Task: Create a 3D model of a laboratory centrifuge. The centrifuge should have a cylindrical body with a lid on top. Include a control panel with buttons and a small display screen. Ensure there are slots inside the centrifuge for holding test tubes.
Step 603:
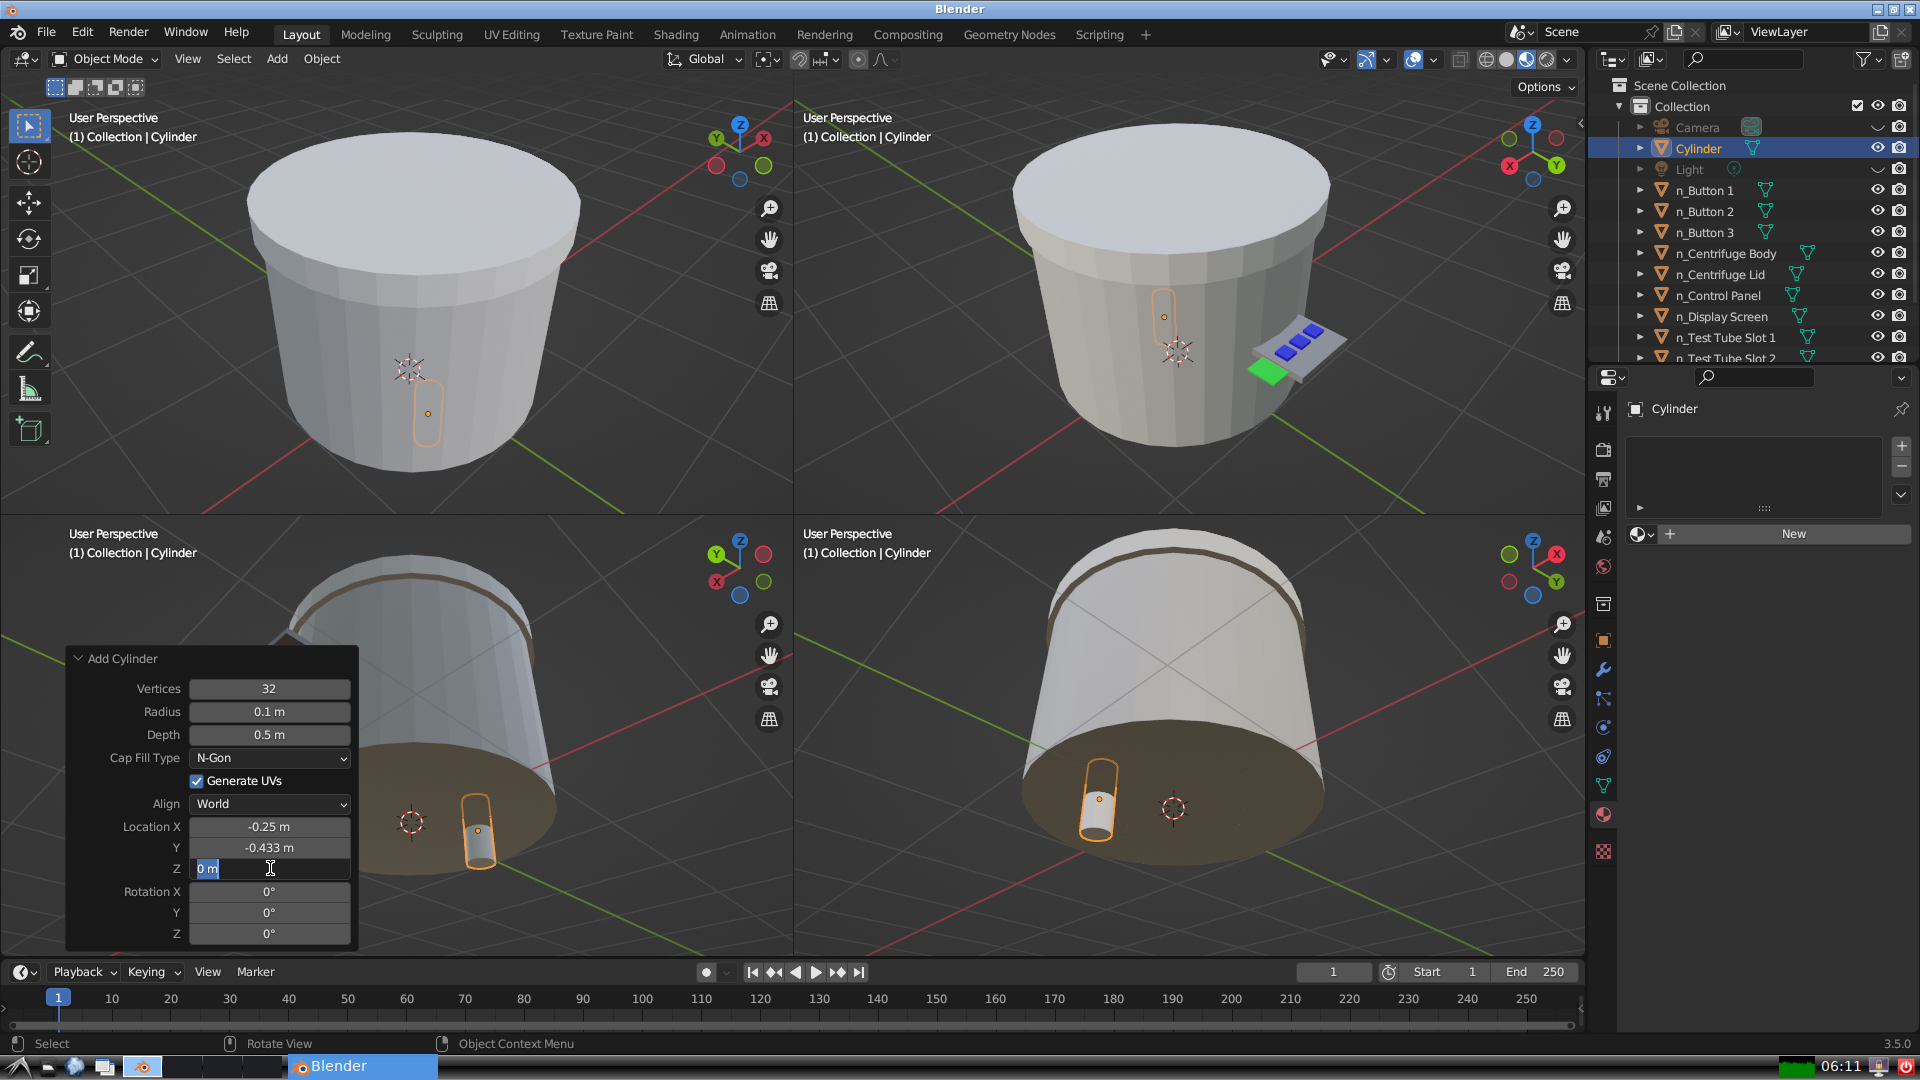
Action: input_text: 0.25